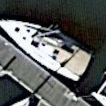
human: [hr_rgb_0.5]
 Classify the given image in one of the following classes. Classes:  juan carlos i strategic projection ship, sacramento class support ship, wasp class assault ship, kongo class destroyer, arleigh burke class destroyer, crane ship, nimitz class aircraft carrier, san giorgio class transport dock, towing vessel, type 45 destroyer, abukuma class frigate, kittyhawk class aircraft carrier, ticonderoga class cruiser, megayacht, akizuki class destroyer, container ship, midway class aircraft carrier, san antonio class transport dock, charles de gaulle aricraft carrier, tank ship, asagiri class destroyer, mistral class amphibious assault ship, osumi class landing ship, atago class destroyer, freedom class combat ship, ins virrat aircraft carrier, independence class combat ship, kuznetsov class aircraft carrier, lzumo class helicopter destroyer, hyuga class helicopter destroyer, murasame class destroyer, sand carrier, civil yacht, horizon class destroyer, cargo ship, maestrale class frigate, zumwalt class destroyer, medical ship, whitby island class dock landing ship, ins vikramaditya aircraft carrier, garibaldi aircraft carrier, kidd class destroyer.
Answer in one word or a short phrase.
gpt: Civil yacht